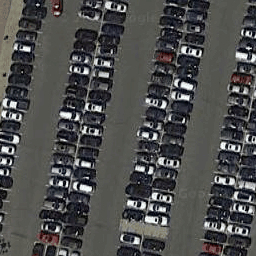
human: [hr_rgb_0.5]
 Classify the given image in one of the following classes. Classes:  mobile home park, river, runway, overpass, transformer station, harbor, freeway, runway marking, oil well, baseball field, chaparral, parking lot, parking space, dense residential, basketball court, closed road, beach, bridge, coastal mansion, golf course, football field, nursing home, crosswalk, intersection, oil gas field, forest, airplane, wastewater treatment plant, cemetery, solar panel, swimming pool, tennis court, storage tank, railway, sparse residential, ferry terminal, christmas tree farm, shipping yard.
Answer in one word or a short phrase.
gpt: parking lot